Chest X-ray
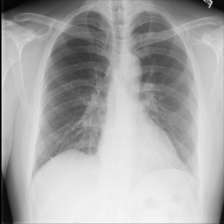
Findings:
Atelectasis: negative
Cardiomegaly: negative
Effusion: negative
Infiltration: negative
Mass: negative
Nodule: negative
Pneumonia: negative
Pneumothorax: negative
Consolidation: negative
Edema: negative
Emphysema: negative
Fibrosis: negative
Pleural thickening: negative
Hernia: negative